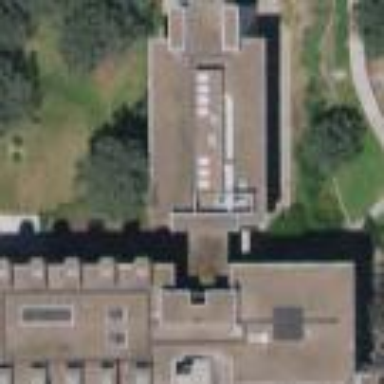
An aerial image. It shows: University building focused on education.